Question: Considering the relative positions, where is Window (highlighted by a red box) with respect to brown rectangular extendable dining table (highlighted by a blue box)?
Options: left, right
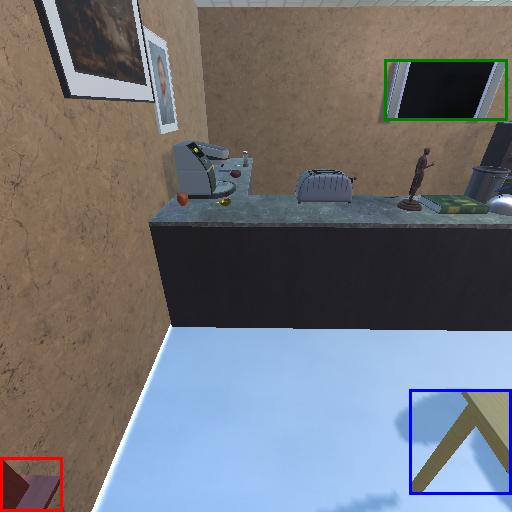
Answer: left